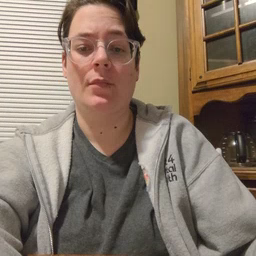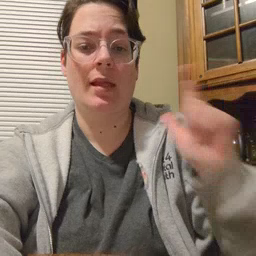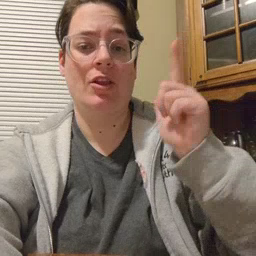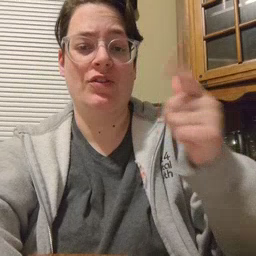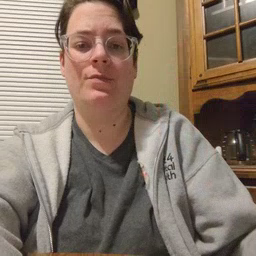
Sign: later